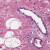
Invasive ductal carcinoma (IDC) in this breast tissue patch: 0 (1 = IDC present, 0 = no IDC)